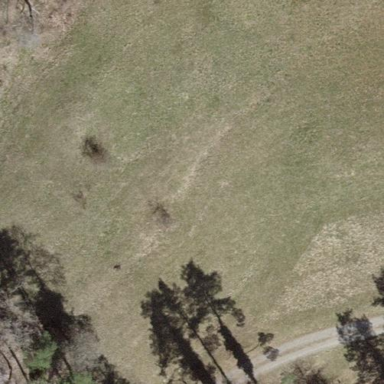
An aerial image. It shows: Area covered with grass.